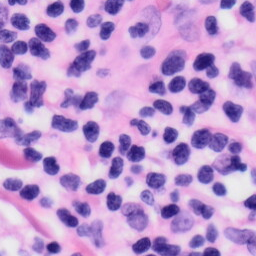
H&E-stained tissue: Skin